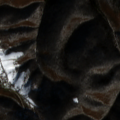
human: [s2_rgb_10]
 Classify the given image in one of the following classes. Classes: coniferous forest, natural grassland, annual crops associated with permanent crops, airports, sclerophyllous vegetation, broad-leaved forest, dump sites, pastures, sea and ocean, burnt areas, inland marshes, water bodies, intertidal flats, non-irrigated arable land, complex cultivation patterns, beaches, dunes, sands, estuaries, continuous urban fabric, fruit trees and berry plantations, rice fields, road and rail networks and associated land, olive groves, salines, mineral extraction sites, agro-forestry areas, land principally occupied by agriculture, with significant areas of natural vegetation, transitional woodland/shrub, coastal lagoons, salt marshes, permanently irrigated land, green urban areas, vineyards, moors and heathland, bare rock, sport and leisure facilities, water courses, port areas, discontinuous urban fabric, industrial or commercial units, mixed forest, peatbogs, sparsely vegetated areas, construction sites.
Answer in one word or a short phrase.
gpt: land principally occupied by agriculture, with significant areas of natural vegetation, broad-leaved forest